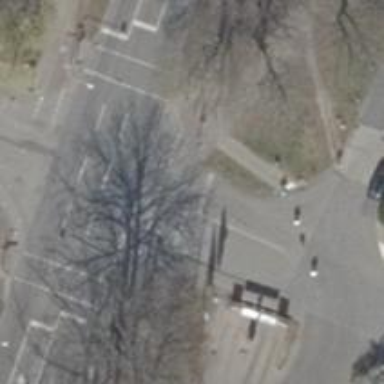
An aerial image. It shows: Traffic signal crossing.